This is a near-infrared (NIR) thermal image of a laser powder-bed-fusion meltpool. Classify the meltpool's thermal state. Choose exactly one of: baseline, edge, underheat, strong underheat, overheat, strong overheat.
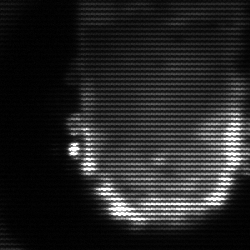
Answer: baseline